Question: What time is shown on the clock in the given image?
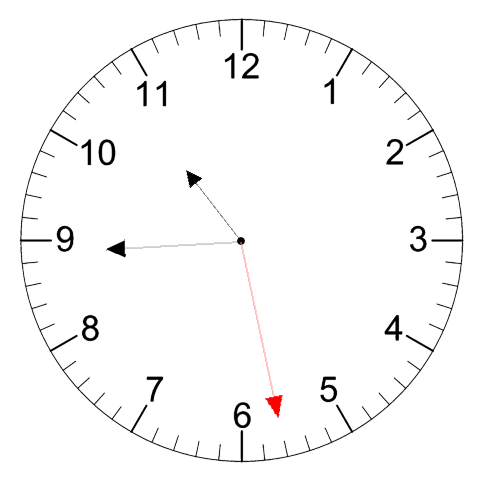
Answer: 10:44:28